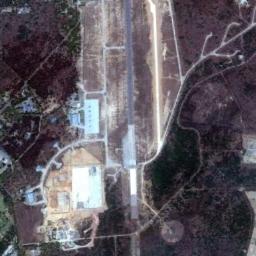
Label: airport